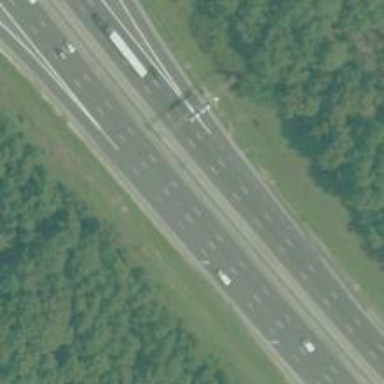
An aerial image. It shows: Motorway junction.